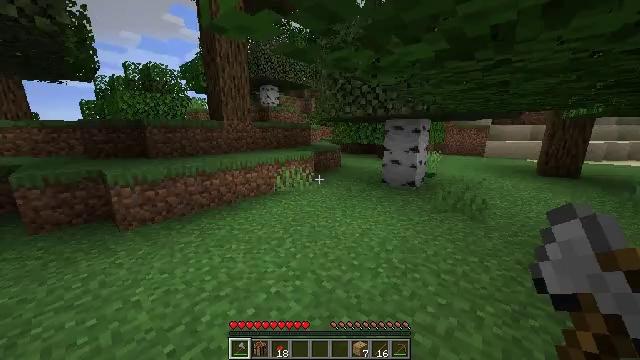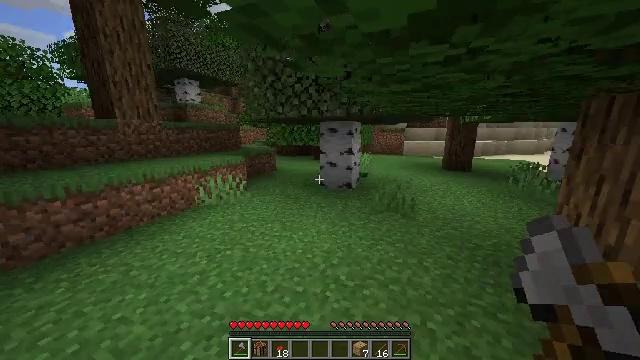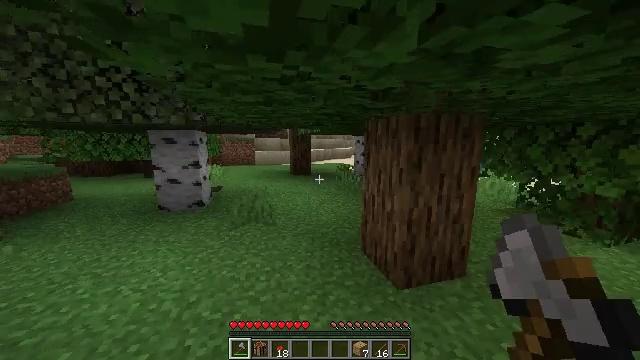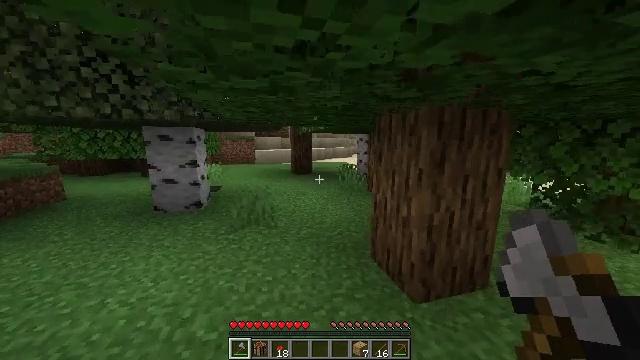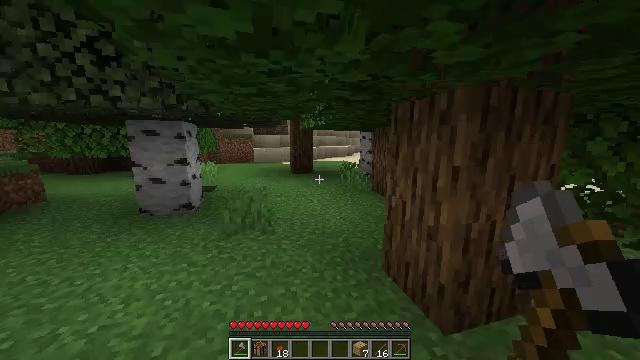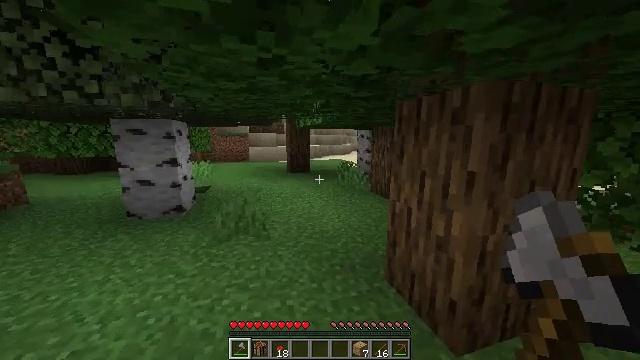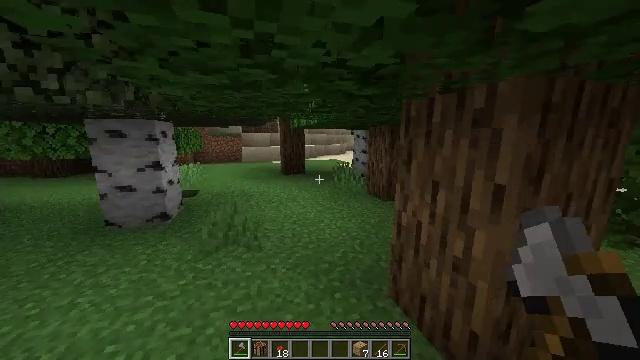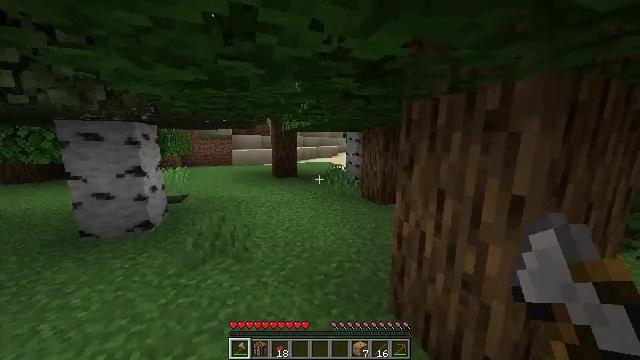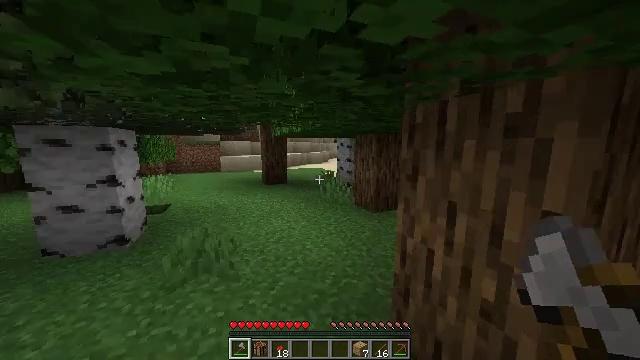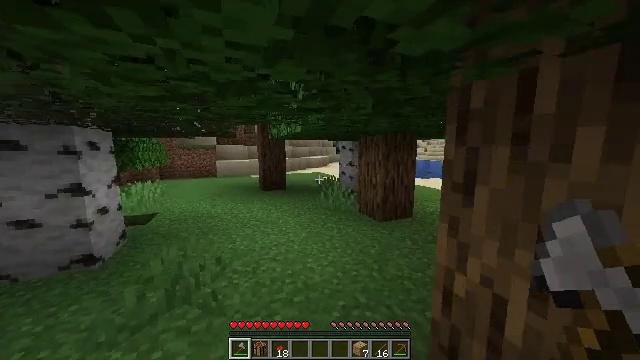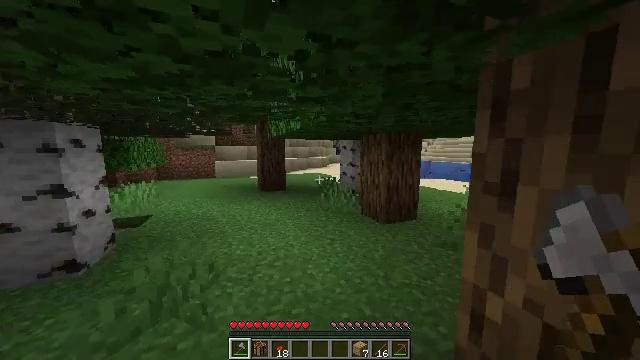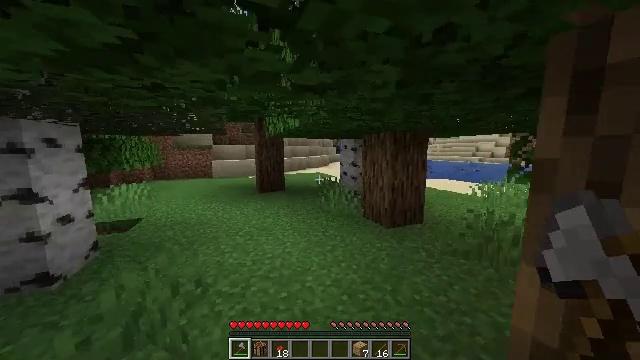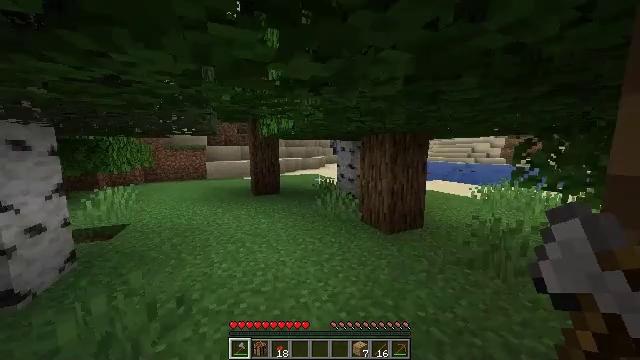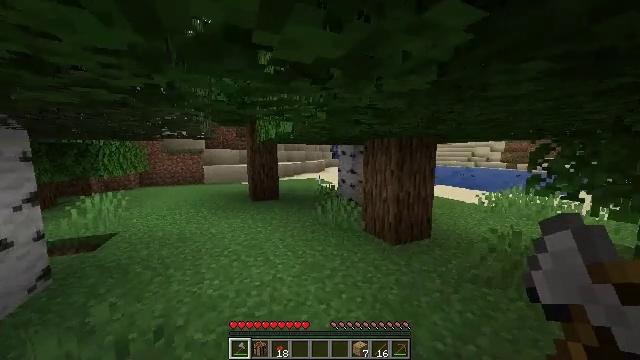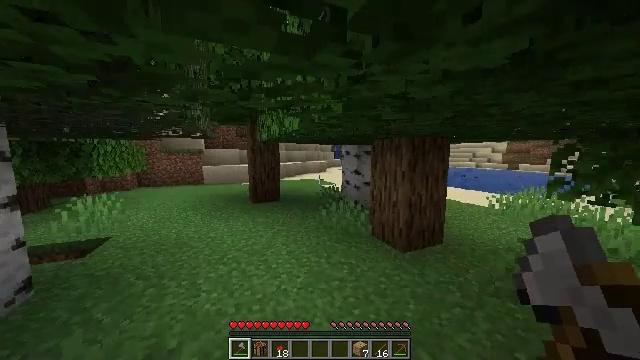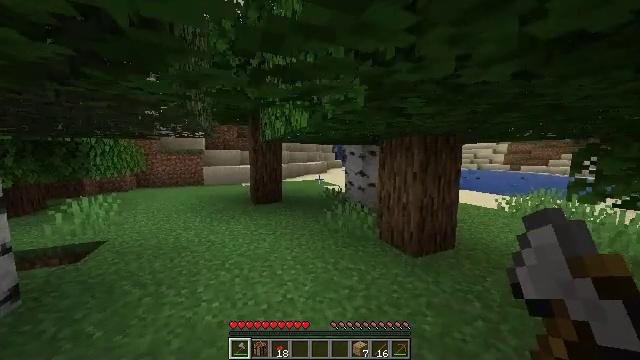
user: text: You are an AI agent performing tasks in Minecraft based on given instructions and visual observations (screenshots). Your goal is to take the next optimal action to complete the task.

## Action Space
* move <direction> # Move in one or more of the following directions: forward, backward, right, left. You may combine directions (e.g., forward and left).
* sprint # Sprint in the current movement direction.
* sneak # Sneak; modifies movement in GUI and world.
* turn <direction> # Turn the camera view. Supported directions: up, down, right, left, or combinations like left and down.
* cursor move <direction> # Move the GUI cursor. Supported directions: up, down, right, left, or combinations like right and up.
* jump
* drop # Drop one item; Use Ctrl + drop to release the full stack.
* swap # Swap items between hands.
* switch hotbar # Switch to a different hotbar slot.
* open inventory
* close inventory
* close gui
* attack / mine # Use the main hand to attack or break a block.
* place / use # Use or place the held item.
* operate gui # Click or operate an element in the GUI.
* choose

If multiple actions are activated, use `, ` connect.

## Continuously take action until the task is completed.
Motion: motion action
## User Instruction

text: Harvest the rose bush for its flowers.
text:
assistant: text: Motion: move forward
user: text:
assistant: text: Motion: move forward, turn right and up
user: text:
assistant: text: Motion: move forward
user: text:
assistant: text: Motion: move forward
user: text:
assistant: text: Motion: move forward
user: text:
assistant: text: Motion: move forward, turn right
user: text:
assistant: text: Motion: move forward, turn right
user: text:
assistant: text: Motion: move forward, turn right and up
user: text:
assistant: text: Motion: move forward
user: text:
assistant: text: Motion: move forward
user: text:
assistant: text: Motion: move forward
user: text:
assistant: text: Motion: move forward
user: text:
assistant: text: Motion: move forward and move left, turn up
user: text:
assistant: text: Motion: move forward and move left
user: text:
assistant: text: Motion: move forward and move left
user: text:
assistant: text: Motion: move forward and move left
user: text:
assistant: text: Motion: move forward and move left
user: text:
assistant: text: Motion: move forward and move left
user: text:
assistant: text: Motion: move forward
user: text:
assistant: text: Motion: move forward
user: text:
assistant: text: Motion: move forward, turn right
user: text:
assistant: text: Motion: move forward
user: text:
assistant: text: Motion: move forward
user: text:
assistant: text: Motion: move forward
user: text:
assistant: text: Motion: move forward
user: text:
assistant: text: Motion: move forward
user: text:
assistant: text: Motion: move forward
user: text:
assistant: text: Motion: move forward, turn left
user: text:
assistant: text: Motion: move forward, turn left
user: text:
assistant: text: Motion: move forward, turn left and down